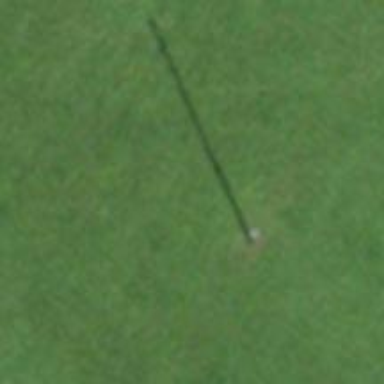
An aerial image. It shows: Power pole.